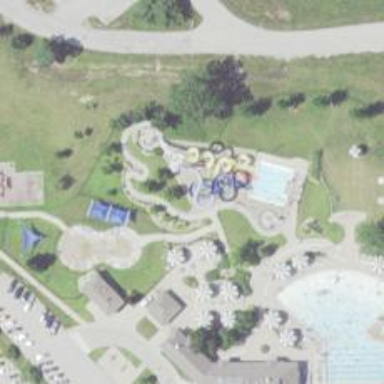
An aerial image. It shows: Water slide attraction.